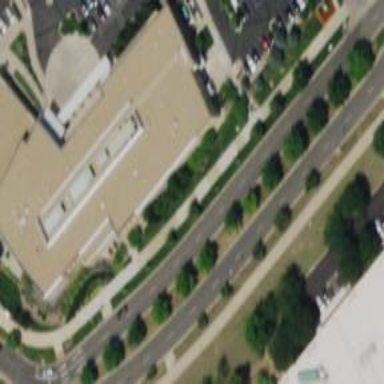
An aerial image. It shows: Office building.